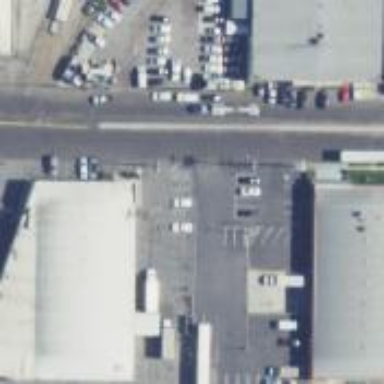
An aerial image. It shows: Commercial building.